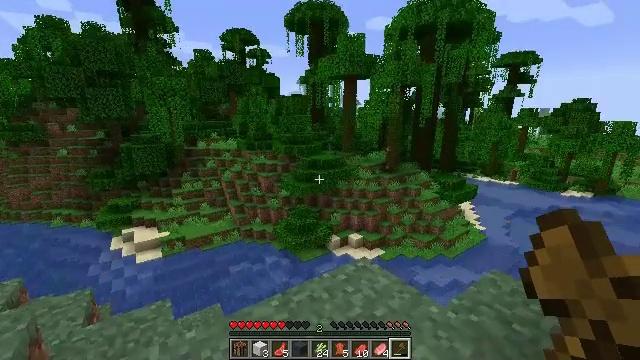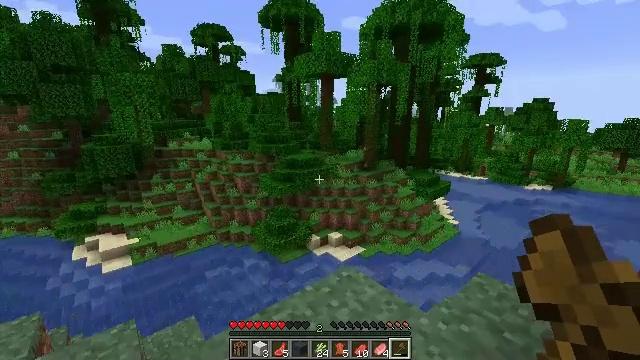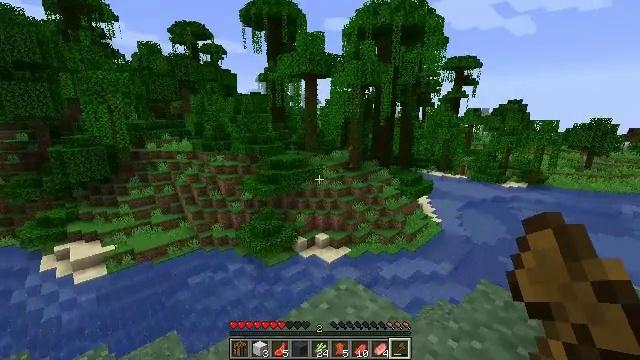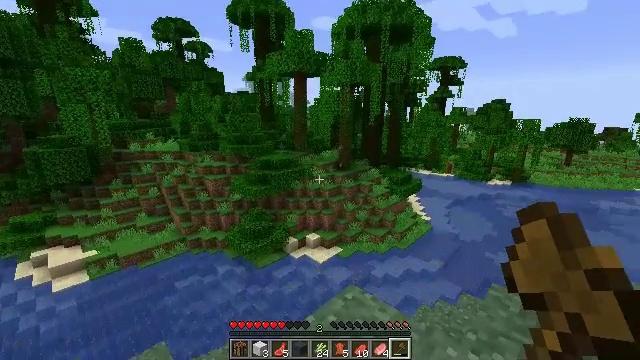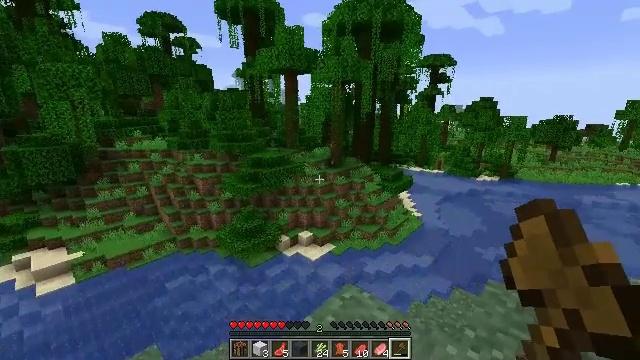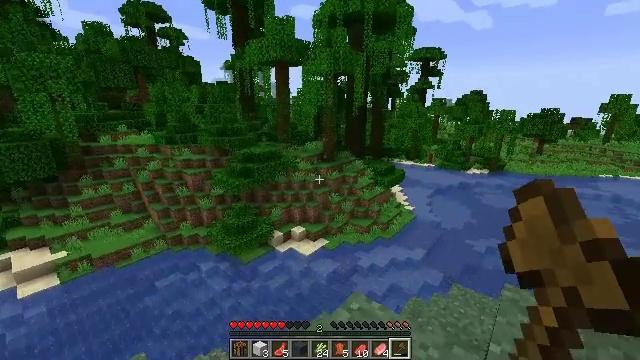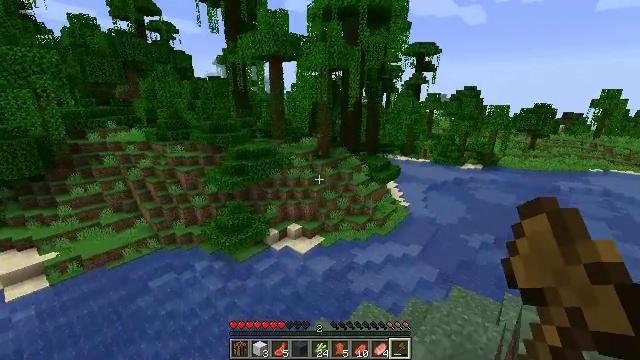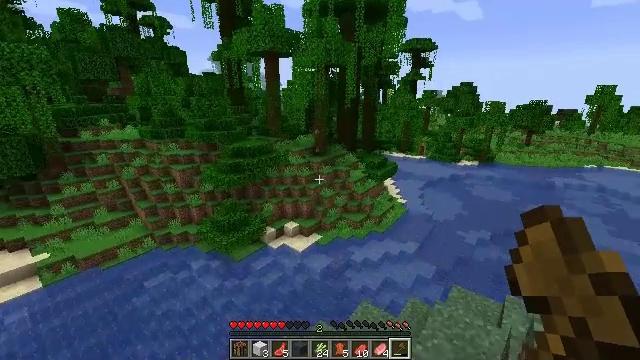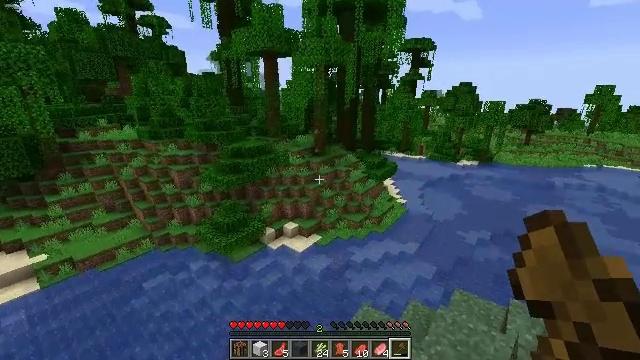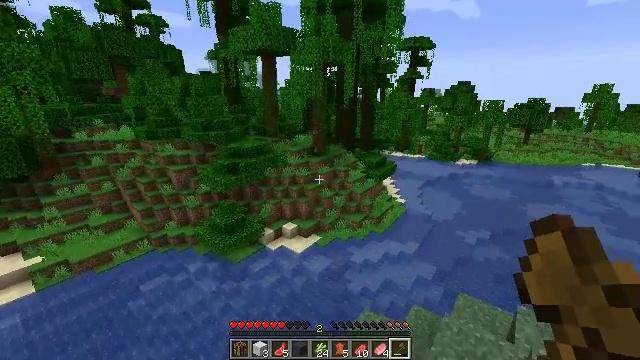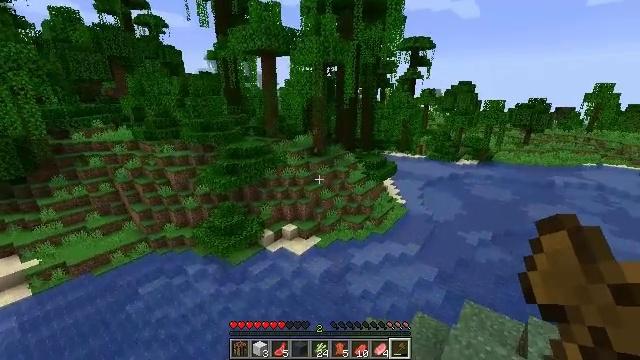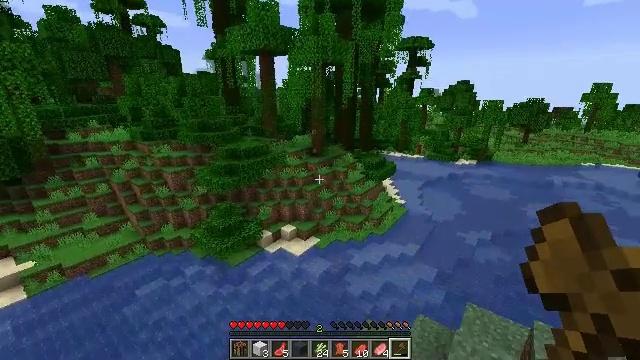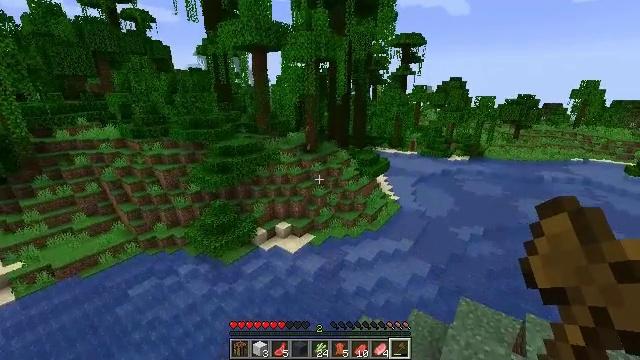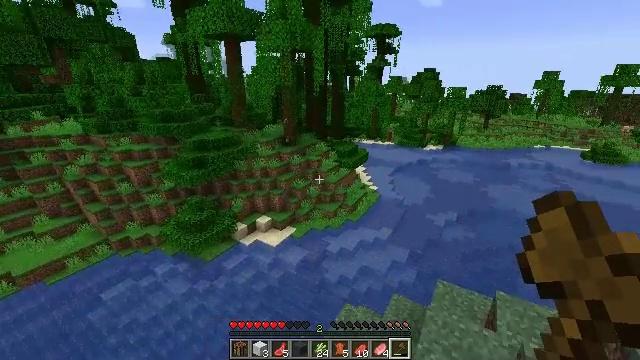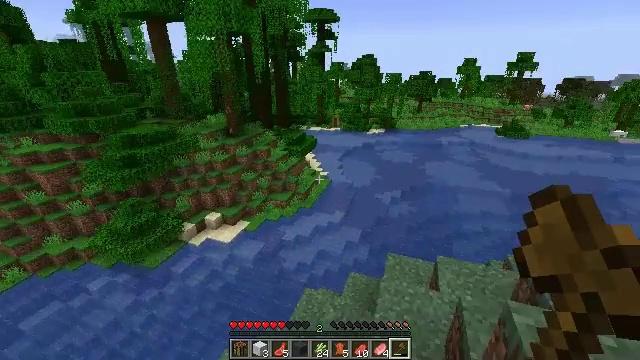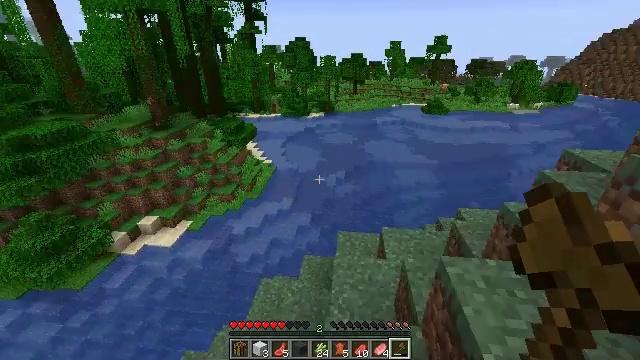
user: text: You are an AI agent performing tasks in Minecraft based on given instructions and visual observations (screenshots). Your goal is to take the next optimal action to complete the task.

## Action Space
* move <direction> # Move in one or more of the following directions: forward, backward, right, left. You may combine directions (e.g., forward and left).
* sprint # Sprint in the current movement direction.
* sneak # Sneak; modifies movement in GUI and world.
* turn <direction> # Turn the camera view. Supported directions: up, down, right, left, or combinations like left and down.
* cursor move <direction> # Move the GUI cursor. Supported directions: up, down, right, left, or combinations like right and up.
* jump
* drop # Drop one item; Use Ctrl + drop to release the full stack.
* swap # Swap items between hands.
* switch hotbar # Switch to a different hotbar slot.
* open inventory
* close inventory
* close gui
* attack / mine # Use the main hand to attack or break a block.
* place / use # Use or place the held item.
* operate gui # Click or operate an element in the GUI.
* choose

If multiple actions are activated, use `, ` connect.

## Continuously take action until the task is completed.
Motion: motion action
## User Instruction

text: Collect bamboo for crafting.
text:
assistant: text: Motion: move forward and move left, turn right
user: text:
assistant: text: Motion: move forward and move left, turn right
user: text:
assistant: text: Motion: move forward and move left, turn right
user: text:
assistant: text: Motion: move forward, turn right
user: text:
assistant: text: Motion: move forward, turn right and down
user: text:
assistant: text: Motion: move forward, turn right
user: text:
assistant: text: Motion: move forward
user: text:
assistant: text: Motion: move forward
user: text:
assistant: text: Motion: move forward
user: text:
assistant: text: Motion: no_op
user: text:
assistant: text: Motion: no_op
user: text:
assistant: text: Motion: turn right
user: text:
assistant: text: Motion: turn right and down
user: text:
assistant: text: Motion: turn right and down
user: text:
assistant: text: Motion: turn right and down
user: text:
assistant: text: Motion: turn right and down
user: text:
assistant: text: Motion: turn right and down
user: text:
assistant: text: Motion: move forward, turn right and down
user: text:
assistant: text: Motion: move forward
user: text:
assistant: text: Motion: move forward
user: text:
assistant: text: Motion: move forward
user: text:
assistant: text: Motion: move forward
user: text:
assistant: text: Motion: move forward
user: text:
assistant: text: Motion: move forward, turn left
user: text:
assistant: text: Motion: move forward, turn left
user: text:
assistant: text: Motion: move forward, turn left
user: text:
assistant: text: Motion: move forward, turn left
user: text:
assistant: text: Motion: move forward, turn left
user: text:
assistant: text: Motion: move forward, turn left
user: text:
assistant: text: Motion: move forward, turn left